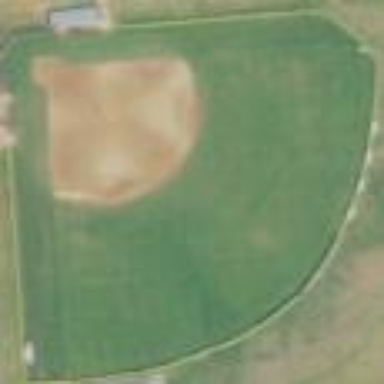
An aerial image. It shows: Baseball pitch for leisure and sports activities.